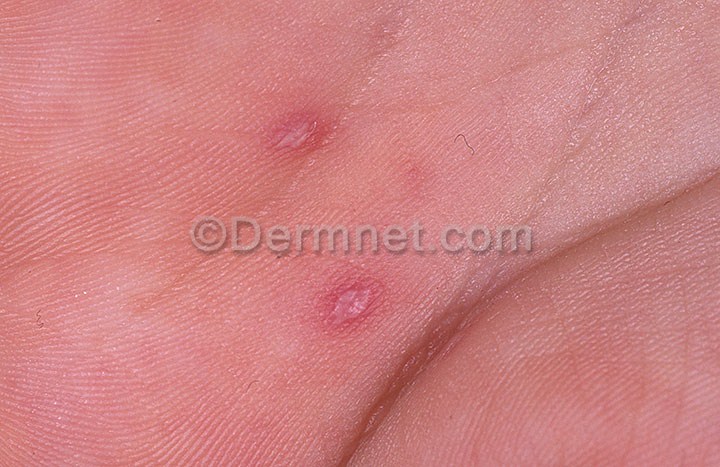
Disease: Warts Molluscum and other Viral Infections